Question:
With jquery button click i need to cancel(drop, discard)
Here is my jquery code:
'''
$('.upic9').bind('click', { imgId: $(this).attr('id') }, function (evt) {
$('.fileselectionbox').empty();
});
'''
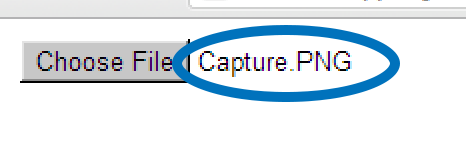
Answer: you can use jQuery File Upload plugin
I guess this can works in your case.
<URL>
probably this code example will help you.
I'm not sure if html5 works for your case, if not see link above
'''
$('#html5FileInput').fileupload({
....
add: function (e, data) {
$.each(data.files, function (index, file) {
var newFileDiv = $(newfileDiv(file.name));
$('#fsUploadProgressHtml5').append(newFileDiv);
newFileDiv.find('a').bind('click', function (event) {
event.preventDefault();
var uploadFilesBox = $("#fsUploadProgressHtml5");
var remDiv = $(document.getElementById("fileDiv_" + event.data.filename));
removeFileFromArray(event.data.filename);
remDiv.remove();
data.files.length = 0;
...
});
data.context = newFileDiv;
});
...
)};
'''
or see <URL>